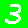
Digit: 3